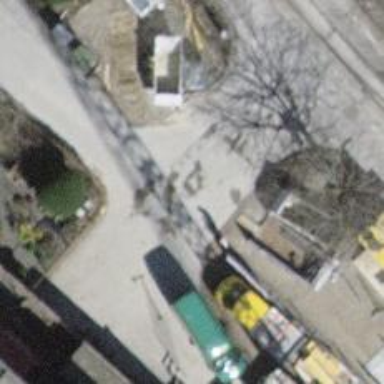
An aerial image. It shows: Parking area with concrete surface.